Question: I am trying to change the pupil of the following image:

This is not a feature extraction or eye detection task. I want to "manually" change the color of the pupil.
What I tried to do is to locate the pupil color values and change them to red or purple for example:
'I2' is the loaded image:
'''
I3=(I2<100);
figure(5)
imagesc(I3)
colormap purple
'''
I already searched in the forum and I didn't see any proper solutions
Any suggestions?
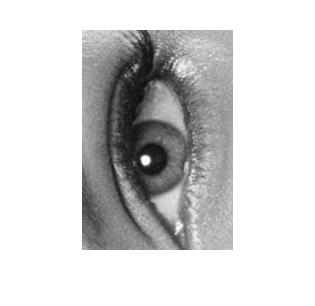
Answer: Unfortunately, you don't have a choice but to detect where the pupil is located and fill those pixels in with your desired colour. Simply thresholding will not work because the eyelashes have roughly the same intensity distribution as the pupil.
What we can do is do some post-processing you threshold the image. However, what I am suggesting will require the Image Processing Toolbox in MATLAB. If you don't have this, then unfortunately my solution won't work.
Assuming that you do have access to this, what I can suggest is use <URL> to detect unique shapes in your image. This is assuming that you threshold the image properly. I'm going to specifically look at the ''Area'' and ''PixelList'' attributes. Once we threshold the image, we should expect predominantly two areas of clustered pixels: The eyelashes and the pupil. The eyelashes will probably have the largest amount of area while the pupil the second largest. As such, let's take a look at the 'Area' attribute and determine the object in your image that has the second largest area. Once we find this object, we will set these pixels where this area is located to whatever colour you wish. However, we're going to have to do a bit of post-processing to ensure that the entire pupil gets filled in. You see that there is a white spot in the middle of the pupil most likely due to the flash of the camera. We would essentially need to ensure that the entire detected pupil is a closed contour, then fill in the shape. Once we fill in this shape, we simply use these pixels and set them to whatever colour you wish in the output image.
---
Now, the first step is to threshold the image properly. First, I read in the image directly from StackOverflow. However, this image is a RGB image, and I want the grayscale equivalent. We can use <URL> to accomplish that for us. Once that's done, I used a threshold of intensity 35, then ran through 'regionprops' like so:
'''
im = imread('http://i.stack.imgur.com/d3hy5.jpg');
im = rgb2gray(im);
s = regionprops(im < 35, 'Area', 'PixelList');
'''
's' will contain a structure of information, where each element tells you the area and the pixels that belong to each unique object that was detected in your image. Let's take a look at the area:
'''
areas = [s.Area].'
areas =
1
2
1
2
5
3
1
19
3
1
2
2
1
23
1224
1
2
41
12
2
1
2
1
5
2
33
480
3
6
1
2
1
1
2
1
'''
You can see that there are a lot of spurious isolated pixels that result after we threshold, which makes sense. You will also see that we have a couple of patches that have a significantly larger area than the majority of the patches. There is one patch that has an area of 1433, while another 480. The area with 1433 is most likely the pixels that belong to the eyelashes, as they more or less share the same intensity distribution as that of your pupil. The pupil will lost likely be the second highest area. As such, let's take a look at the patch that has the . To figure out where this is, use <URL>:
'''
ind = find(areas == 480);
'''
Now that we know where this is located in 's', let's pull this out and get out the 'PixelList' attribute. This gives you a list of pixels that belong to the object:
'''
pix = s(ind).PixelList;
'''
The first column denotes the column position of each pixel belonging to the object while the second column denotes the row position. What I'm going to do next is take these pixels and create a that only contains these detected pixels. I will use this mask to index into the original image and set those pixels to whatever colour you want. As such:
'''
mask = logical(full(sparse(pix(:,2), pix(:,1), 1, size(im,1), size(im,2))));
'''
The code uses <URL> numeric matrix that we can use, and we finally need to cast using 'logical' to ensure a proper mask.
If we show this mask using 'imshow', this is what we get:

You can see that there is a gap due to the white spot of the pupil in the original image, which makes sense. You will also notice that the contour of the pupil isn't entirely closed. As such, I'm going to perform morphological closing by <URL> and choose the ''holes'' flag to fill in these holes.
We now have a fully filled in mask that we can finally use to index into the original image and set our colours. As such:
'''
mask = imclose(mask, strel('disk', 4, 4));
mask = imfill(mask, 'holes');
'''
Here's what the mask looks like now:

Cool! Now the last thing you need to do is colour in those pixels with whatever colour you wish. To do this, you'll need to make a RGB version of your image. As such, simply create red, green and blue channels that replicate the grayscale content of your image and set each channel with the appropriate colour using the pixels defined in the mask.
'''
red = im;
red(mask) = 255;
green = im;
green(mask) = 0;
blue = im;
blue(mask) = 0;
out = cat(3, red, green, blue);
imshow(out);
'''
Remember that for grayscale images, the RGB equivalent has all of the red, green and blue values the same. Once we set the colour for the pupil, stack all of these together as a 3D matrix using <URL>' to be your desired colour.
This is what we get:

---
For your copying and pasting pleasure, this is the full code from start to finish:
'''
im = imread('http://i.stack.imgur.com/d3hy5.jpg');
im = rgb2gray(im);
s = regionprops(im < 35, 'Area', 'PixelList');
areas = [s.Area].';
ind = find(areas == 480);
pix = s(ind).PixelList;
mask = logical(full(sparse(pix(:,2), pix(:,1), 1, size(im,1), size(im,2))));
mask = imclose(mask, strel('disk', 4, 4));
mask = imfill(mask, 'holes');
red = im;
red(mask) = 255;
green = im;
green(mask) = 0;
blue = im;
blue(mask) = 0;
out = cat(3, red, green, blue);
imshow(out);
'''